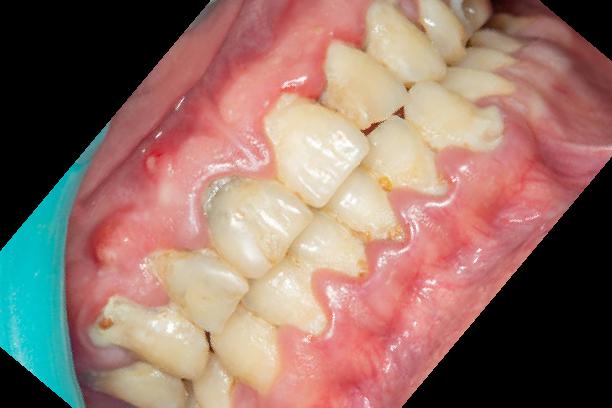
Condition: Gingivitis